Question: I am attempting to get two images to touch with CSS.
'''
<div>
<image src="scroll><br>
<image src="scroll>
</div>
* {
margin: 0px;
padding: 0px;
}
body {font-family:Courier New, Courier New, Courier New;
background-image: url(background.jpg);
background-repeat: repeat;
width:100%;
height:100%;
}
'''
When using this code I get

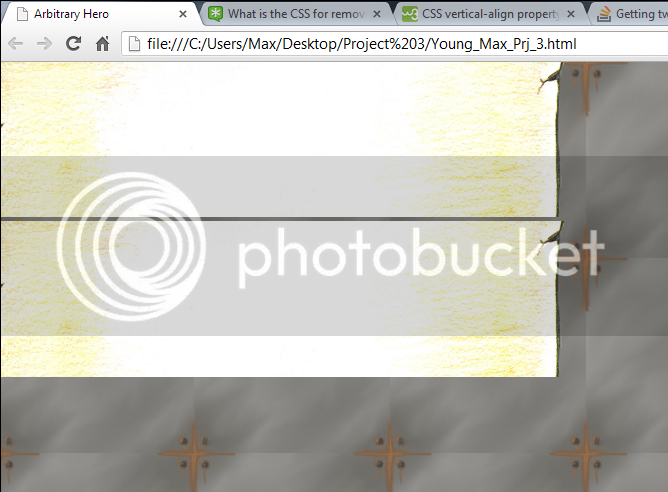
Answer: The reason they don't touch is because of line height. Images are inline by default, meaning the gap between text lines is still there. You have to turn this off. The better way is to make the images block, rather than inline:
'''
img { display: block }
'''
Or 'inline-block'.
The other way is to set 'line-height: 0' on the containing 'div'
Be sure that you are also using the correct tag. Images use '' not ''